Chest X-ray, PA view. Patient: 54 years old, sex F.
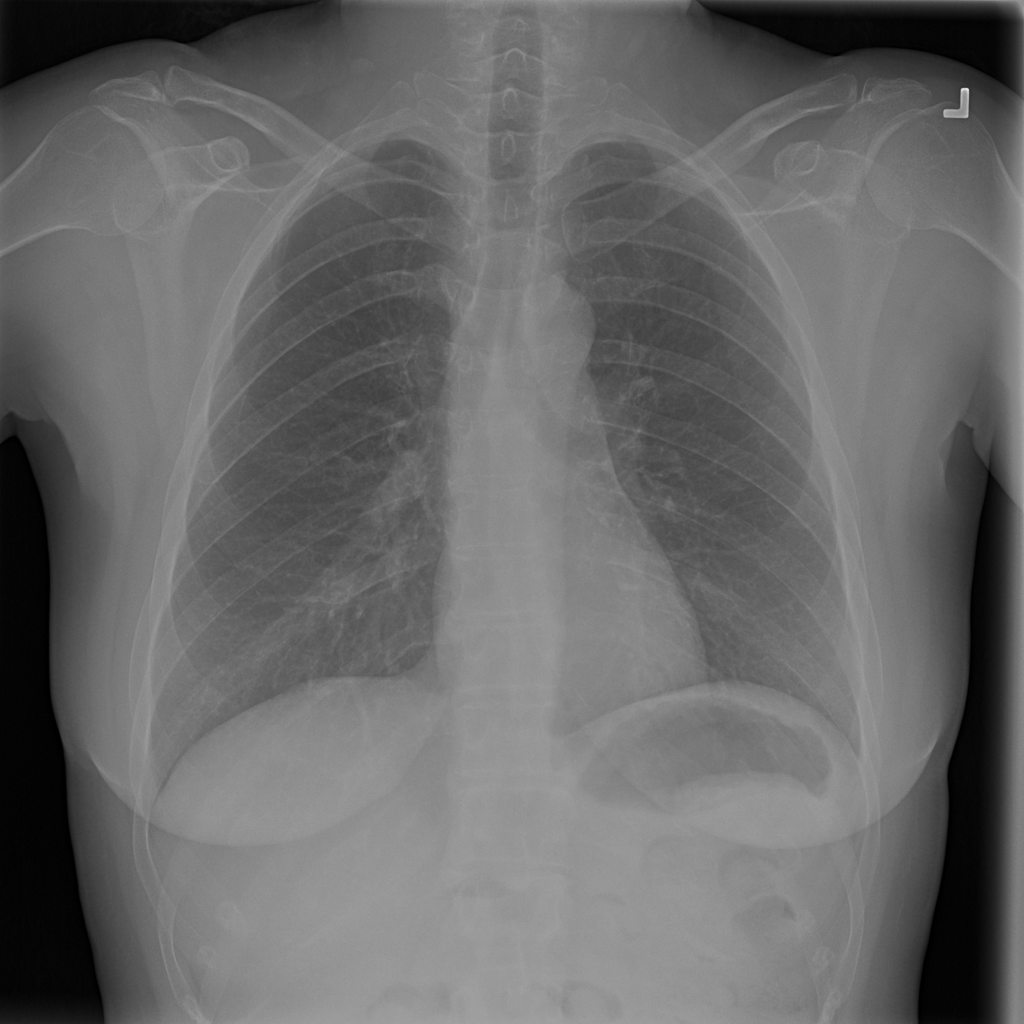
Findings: Infiltration